Question: What I want to do is while a ColorDialog is opened, get the temporal selected color in the "full open" mode of the Colordialog.
For example in this image I have a white colored picturebox and a ColorDialog is opened with the "Red" color selected, what I want is to change the picturebox backcolor to the selected color (Red) without pressing the "ok" button to confirm the ColorDialog and to get the Color result...

This is possibly to do with the default ColorDialog?
This is what I've tried:
'''
Public Class Form1
Dim WithEvents PicBox As New PictureBox
Dim ColorDlg As New ColorDialog
Private Sub Form1_Load(sender As Object, e As EventArgs) Handles MyBase.Load
PicBox.BackColor = Color.Blue
ColorDlg.FullOpen = True
Me.Controls.Add(PicBox)
End Sub
Private Sub PicBox_Click(sender As Object, e As EventArgs) Handles PicBox.Click
ColorDlg.Color = sender.backcolor
While Not ColorDlg.ShowDialog() = Windows.Forms.DialogResult.OK
sender.BackColor = ColorDlg.Color
End While
' sender.BackColor = ColorDlg.Color
End Sub
End Class
'''
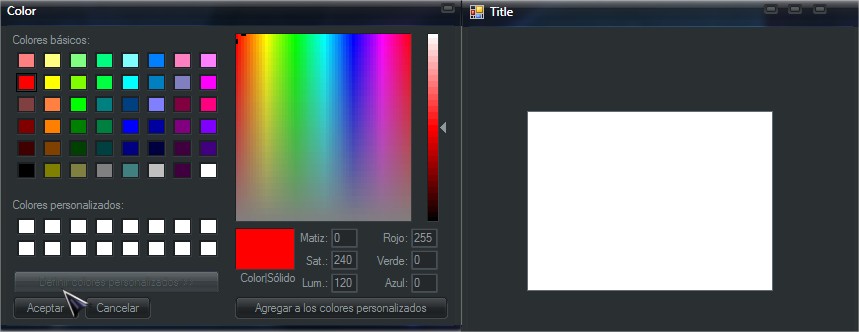
Answer: Disclaimer:
This example is specifically designed to work with the 'ColorDialog' in the 'FullOpen' mode. It relies on the fact that the "Red:", "Green:" and "Blue:" 'Edit' controls in the dialog are updated in real-time as the color is changed by the user, and the fact that a 'WM_CTLCOLOREDIT' is sent each time those controls are updated (this also applies to when those values are manually typed in). We have to create a new instance of 'MyColorDialog' each time we want to use it so that the window handles to those controls are correct.
The 'WindowsEnumerator' class below is based on Bob's (TheLearnedOne) work <URL>.
*I'm 'Idle_Mind' over at Experts-Exchange as well.
This was tested on Win8 Pro in VS2010 Premium. I don't if any changes would need to be made for the ColorDialog in other versions of Windows:
'''
Public Class Form1
Private WithEvents PicBox As New PictureBox
Private WithEvents ColorDlg As MyColorDialog = Nothing
Private Sub Form1_Load(sender As Object, e As EventArgs) Handles MyBase.Load
PicBox.BackColor = Color.Blue
Me.Controls.Add(PicBox)
End Sub
Private Sub PicBox_Click(sender As Object, e As EventArgs) Handles PicBox.Click
ColorDlg = New MyColorDialog
ColorDlg.Color = sender.backcolor
If ColorDlg.ShowDialog() = Windows.Forms.DialogResult.OK Then
sender.BackColor = ColorDlg.Color
End If
ColorDlg = Nothing
End Sub
Private Sub ColorDlg_CurrentColor(c As System.Drawing.Color) Handles ColorDlg.CurrentColor
PicBox.BackColor = c
End Sub
End Class
Public Class MyColorDialog
Inherits ColorDialog
Public Event CurrentColor(ByVal c As Color)
Private Const GA_ROOT As Integer = 2
Private Const WM_CTLCOLOREDIT As Integer = &H133
Public Declare Function GetAncestor Lib "user32.dll" _
(ByVal hWnd As IntPtr, ByVal gaFlags As Integer) As IntPtr
Private EditWindows As List(Of ApiWindow) = Nothing
Public Sub New()
Me.FullOpen = True
End Sub
<System.Security.Permissions.PermissionSetAttribute(System.Security.Permissions.SecurityAction.Demand, Name:="FullTrust")> _
Protected Overrides Function HookProc(ByVal hWnd As IntPtr, ByVal msg As Integer, ByVal wParam As IntPtr, ByVal lParam As IntPtr) As IntPtr
Select Case msg
Case WM_CTLCOLOREDIT
If IsNothing(EditWindows) Then
Dim mainWindow As IntPtr = GetAncestor(hWnd, GA_ROOT)
If Not mainWindow.Equals(IntPtr.Zero) Then
EditWindows = New List(Of ApiWindow)((New WindowsEnumerator).GetChildWindows(mainWindow, "Edit"))
End If
End If
If Not IsNothing(EditWindows) AndAlso EditWindows.Count = 6 Then
Dim strRed As String = WindowsEnumerator.WindowText(EditWindows(3).hWnd)
Dim strGreen As String = WindowsEnumerator.WindowText(EditWindows(4).hWnd)
Dim strBlue As String = WindowsEnumerator.WindowText(EditWindows(5).hWnd)
Dim Red, Green, Blue As Integer
If Integer.TryParse(strRed, Red) Then
If Integer.TryParse(strGreen, Green) Then
If Integer.TryParse(strBlue, Blue) Then
RaiseEvent CurrentColor(Color.FromArgb(Red, Green, Blue))
End If
End If
End If
End If
End Select
Return MyBase.HookProc(hWnd, msg, wParam, lParam)
End Function
End Class
Public Class ApiWindow
Public hWnd As IntPtr
Public ClassName As String
Public MainWindowTitle As String
End Class
Public Class WindowsEnumerator
Private Delegate Function EnumCallBackDelegate(ByVal hwnd As IntPtr, ByVal lParam As Integer) As Integer
Private Declare Function EnumWindows Lib "user32" _
(ByVal lpEnumFunc As EnumCallBackDelegate, ByVal lParam As Integer) As Integer
Private Declare Function EnumChildWindows Lib "user32" _
(ByVal hWndParent As IntPtr, ByVal lpEnumFunc As EnumCallBackDelegate, ByVal lParam As Integer) As Integer
Private Declare Function GetClassName Lib "user32" Alias "GetClassNameA" _
(ByVal hwnd As IntPtr, ByVal lpClassName As System.Text.StringBuilder, ByVal nMaxCount As Integer) As Integer
Private Declare Function IsWindowVisible Lib "user32" (ByVal hwnd As IntPtr) As Integer
Private Declare Function GetParent Lib "user32" (ByVal hwnd As IntPtr) As Integer
Private Declare Function SendMessage Lib "user32" Alias "SendMessageA" _
(ByVal hwnd As IntPtr, ByVal wMsg As Integer, ByVal wParam As Integer, ByVal lParam As Integer) As Integer
Private Declare Function SendMessage Lib "user32" Alias "SendMessageA" _
(ByVal hwnd As IntPtr, ByVal wMsg As Integer, ByVal wParam As Integer, ByVal lParam As System.Text.StringBuilder) As Integer
Private _listChildren As New List(Of ApiWindow)
Private _listTopLevel As New List(Of ApiWindow)
Private _topLevelClass As String = String.Empty
Private _childClass As String = String.Empty
Public Overloads Function GetTopLevelWindows() As ApiWindow()
EnumWindows(AddressOf EnumWindowProc, &H0)
Return _listTopLevel.ToArray
End Function
Public Overloads Function GetTopLevelWindows(ByVal className As String) As ApiWindow()
_topLevelClass = className
Return Me.GetTopLevelWindows()
End Function
Public Overloads Function GetChildWindows(ByVal hwnd As Int32) As ApiWindow()
_listChildren.Clear()
EnumChildWindows(hwnd, AddressOf EnumChildWindowProc, &H0)
Return _listChildren.ToArray
End Function
Public Overloads Function GetChildWindows(ByVal hwnd As Int32, ByVal childClass As String) As ApiWindow()
_childClass = childClass
Return Me.GetChildWindows(hwnd)
End Function
Private Function EnumWindowProc(ByVal hwnd As Int32, ByVal lParam As Int32) As Int32
If GetParent(hwnd) = 0 AndAlso IsWindowVisible(hwnd) Then
Dim window As ApiWindow = GetWindowIdentification(hwnd)
If _topLevelClass.Length = 0 OrElse window.ClassName.ToLower() = _topLevelClass.ToLower() Then
_listTopLevel.Add(window)
End If
End If
Return 1
End Function
Private Function EnumChildWindowProc(ByVal hwnd As Int32, ByVal lParam As Int32) As Int32
Dim window As ApiWindow = GetWindowIdentification(hwnd)
If _childClass.Length = 0 OrElse window.ClassName.ToLower() = _childClass.ToLower() Then
_listChildren.Add(window)
End If
Return 1
End Function
Private Function GetWindowIdentification(ByVal hwnd As Integer) As ApiWindow
Dim classBuilder As New System.Text.StringBuilder(64)
GetClassName(hwnd, classBuilder, 64)
Dim window As New ApiWindow
window.ClassName = classBuilder.ToString()
window.MainWindowTitle = WindowText(hwnd)
window.hWnd = hwnd
Return window
End Function
Public Shared Function WindowText(ByVal hwnd As IntPtr) As String
Const W_GETTEXT As Integer = &HD
Const W_GETTEXTLENGTH As Integer = &HE
Dim SB As New System.Text.StringBuilder
Dim length As Integer = SendMessage(hwnd, W_GETTEXTLENGTH, 0, 0)
If length > 0 Then
SB = New System.Text.StringBuilder(length + 1)
SendMessage(hwnd, W_GETTEXT, SB.Capacity, SB)
End If
Return SB.ToString
End Function
End Class
'''